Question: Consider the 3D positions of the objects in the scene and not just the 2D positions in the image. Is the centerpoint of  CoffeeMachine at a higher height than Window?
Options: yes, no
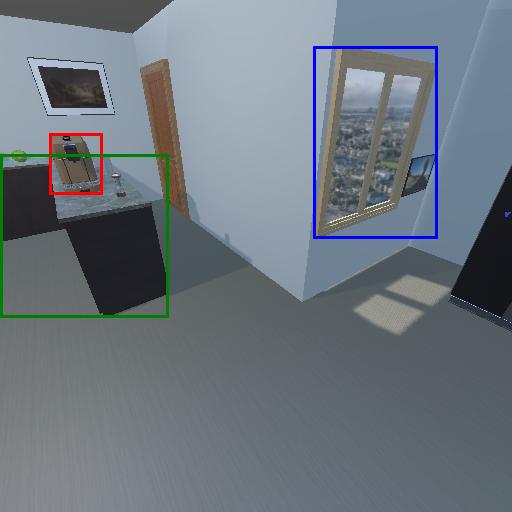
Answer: yes